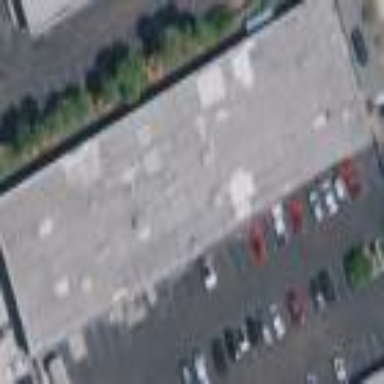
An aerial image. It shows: Industrial building.